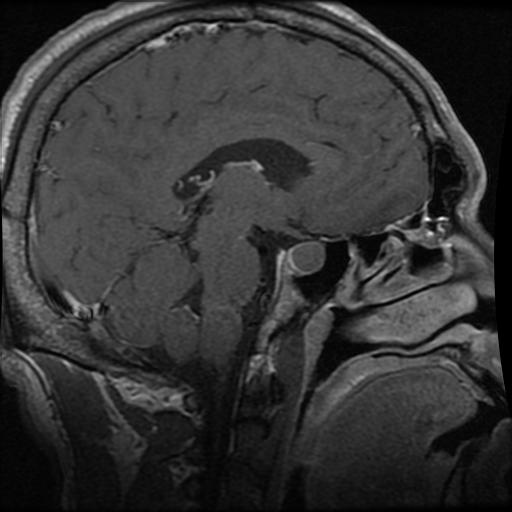
Label: pituitary